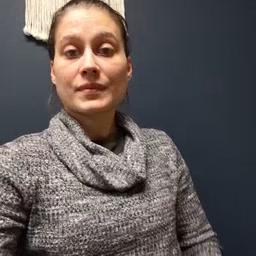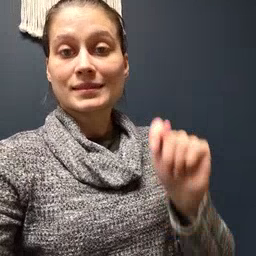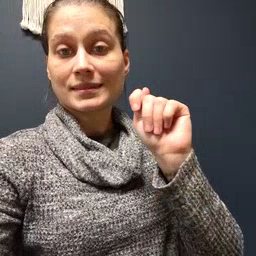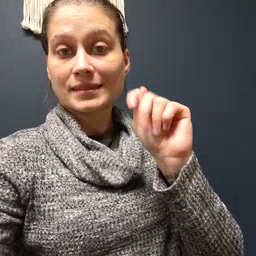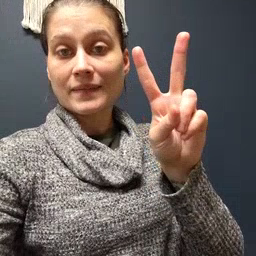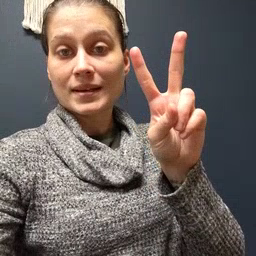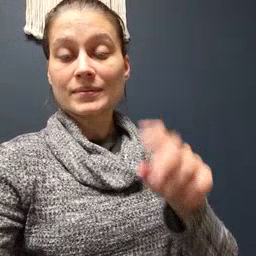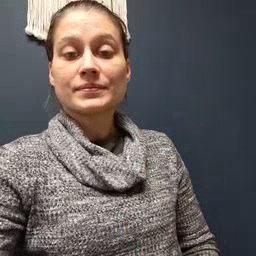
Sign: TV